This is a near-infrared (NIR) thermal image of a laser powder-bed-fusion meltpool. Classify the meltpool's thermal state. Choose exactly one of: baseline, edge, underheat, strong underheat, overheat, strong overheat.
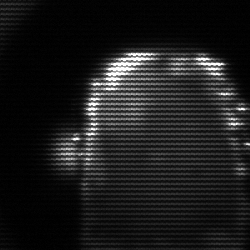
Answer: baseline